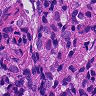
Metastatic tissue present: yes